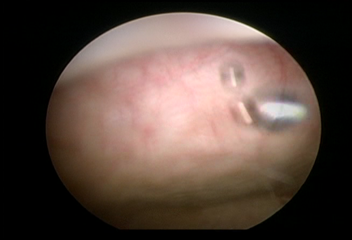
Modality: WLC
Class: Normal mucosa
Bladder cancer association: No